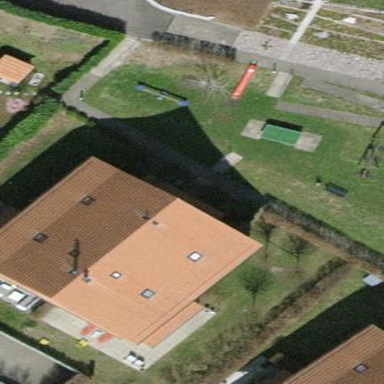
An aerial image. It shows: Building with tiled roof.